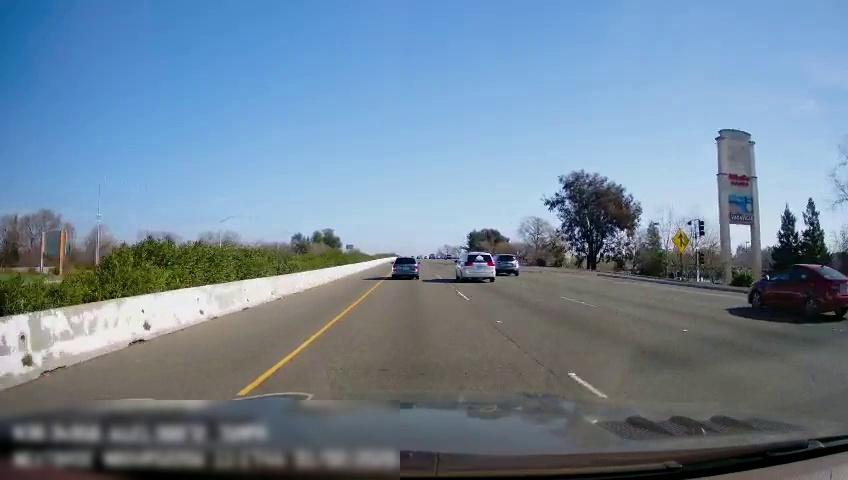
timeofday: Day
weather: Sunny
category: Drivable Space
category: Vehicles | Car
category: Vehicles | Car
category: Vehicles | Car
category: Vehicles | SUV
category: Lanes | Current Lane
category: Lanes | Current Lane
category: Lanes | Alternate Lane
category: Traffic | Signs
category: Traffic | Lights
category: Traffic | Lights